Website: crate-barrel
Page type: delivery-shipping
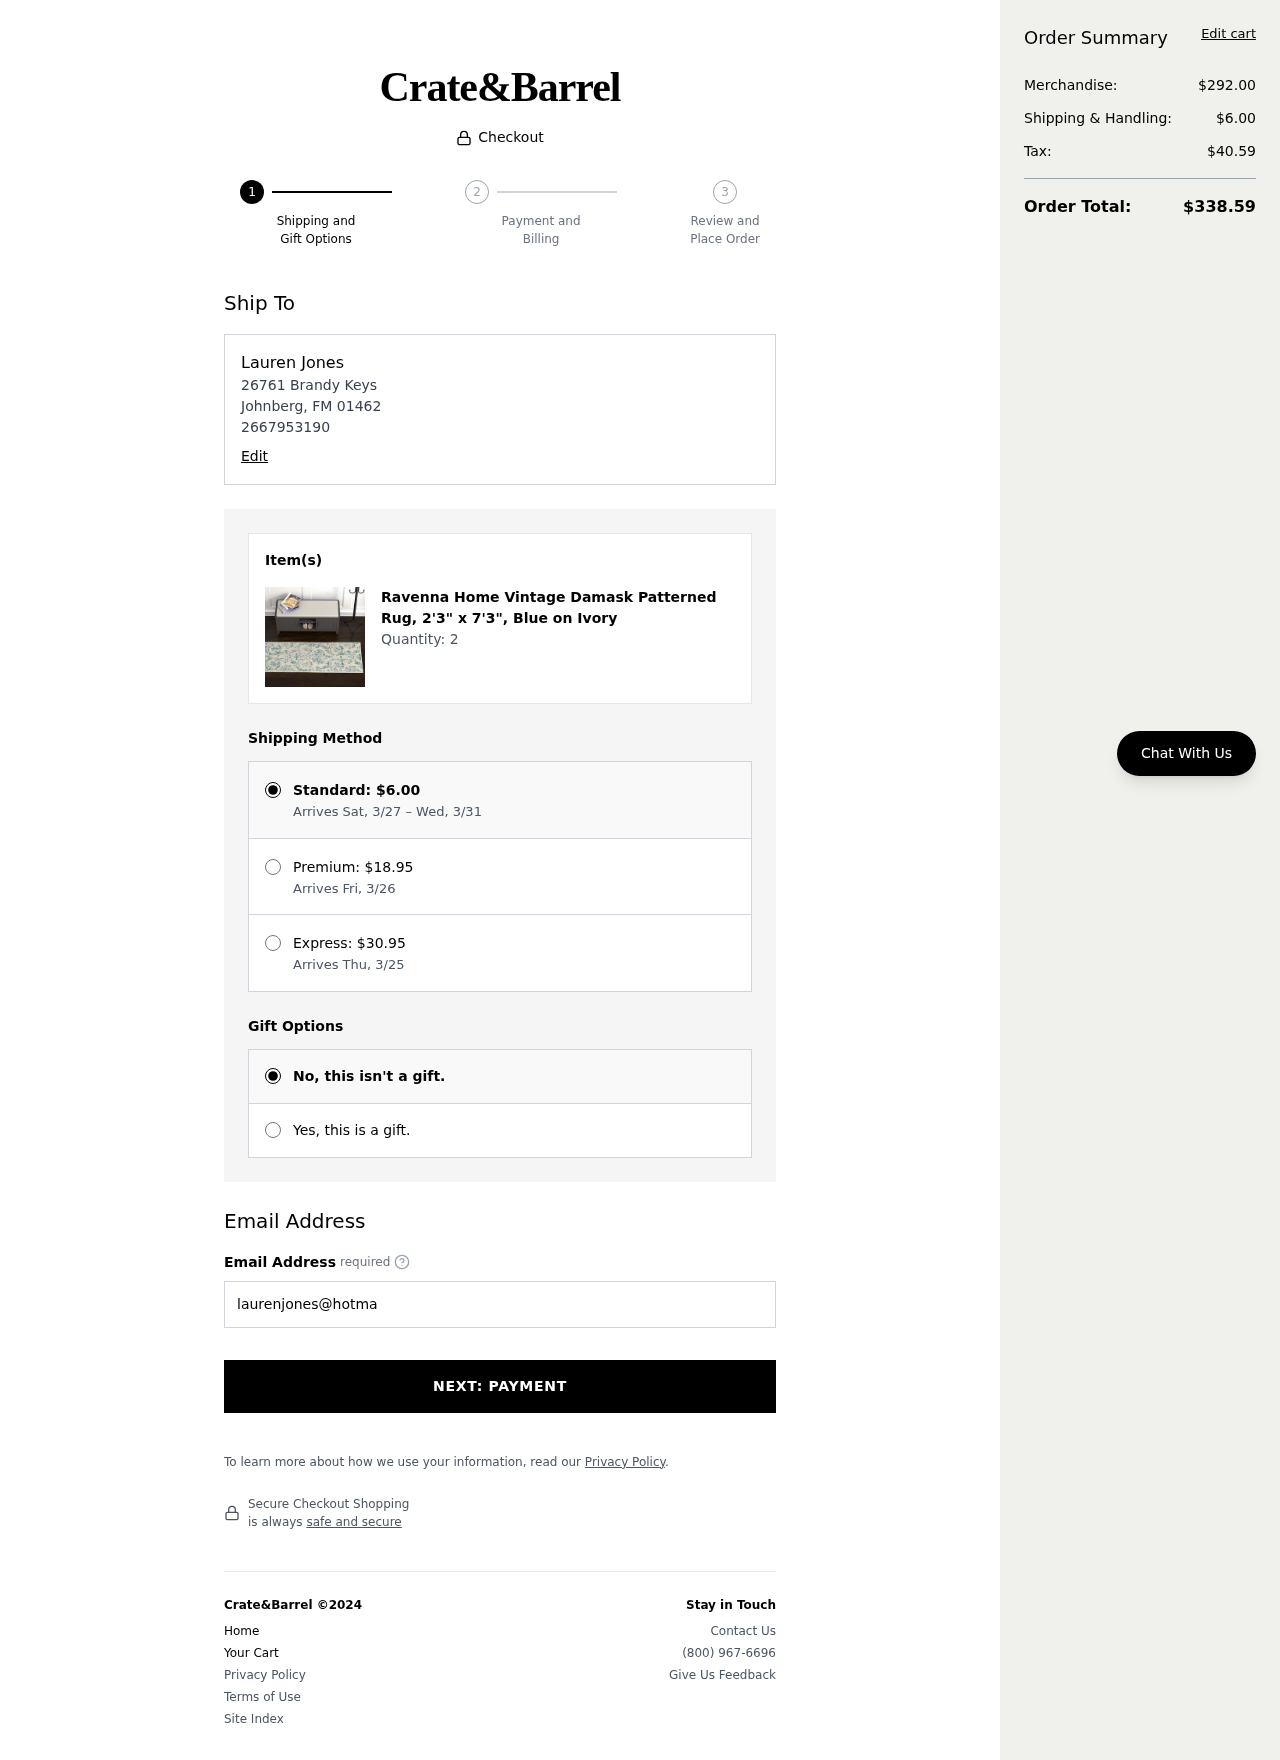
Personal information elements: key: PII_EMAIL
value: laurenjones@hotmail.com
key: PII_FULLNAME
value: Lauren Jones
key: PII_PHONE
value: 2667953190
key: PII_STREET
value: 26761 Brandy Keys
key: PII_CITY_STATE_ZIP
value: Johnberg, FM 01462
Product elements: key: PRODUCT1_NAME
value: Ravenna Home Vintage Damask Patterned Rug, 2'3" x 7'3", Blue on Ivory
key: PRODUCT1_QUANTITY
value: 2
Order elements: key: ORDER_SHIPPING_COST
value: $6.00
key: ORDER_SHIPPING_DATE
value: Arrives Sat, 3/27 – Wed, 3/31
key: ORDER_PREMIUM_SHIPPING
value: $18.95
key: ORDER_PREMIUM_DATE
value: Arrives Fri, 3/26
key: ORDER_EXPRESS_SHIPPING
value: $30.95
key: ORDER_EXPRESS_DATE
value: Arrives Thu, 3/25
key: ORDER_SUBTOTAL
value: $292.00
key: ORDER_TAX
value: $40.59
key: ORDER_TOTAL
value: $338.59